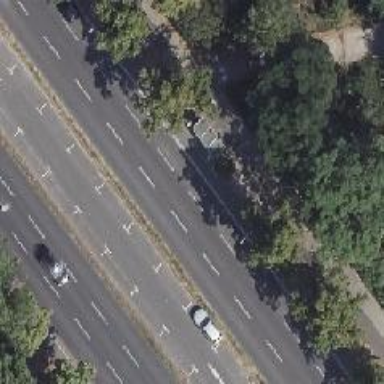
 and asphalt surface. The road is dual carriageway with parking lane on the right side."